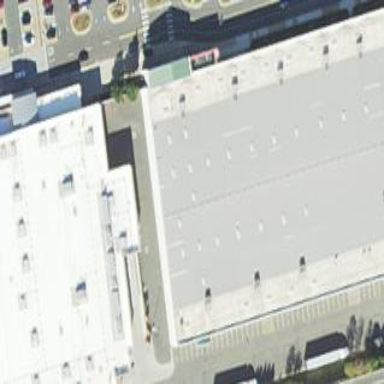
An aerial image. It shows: Wholesale shop building.